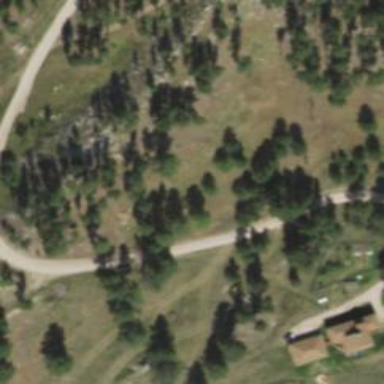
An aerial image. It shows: Driveway.